Question: I am looking to implement iAds as 'UITableViewCells' within my 'UITableView' but would like to be compliant with the Apple Human Interface Guidelines. I have read the guidelines <URL> exhibit this behavior:

I know that there are several Stack Overflow questions on this topic already but the ones I found were several years old and I was wondering if Apple had changed its policy since then.
I am also concerned about being accused of "click-fraud" so if there was any way that I could load the iAd once (possibly in the AppDelegate) and then display it throughout the TableView, that would be ideal.
Any advice on how to implement this, and if it is in fact allowed by Apple would be much appreciated.
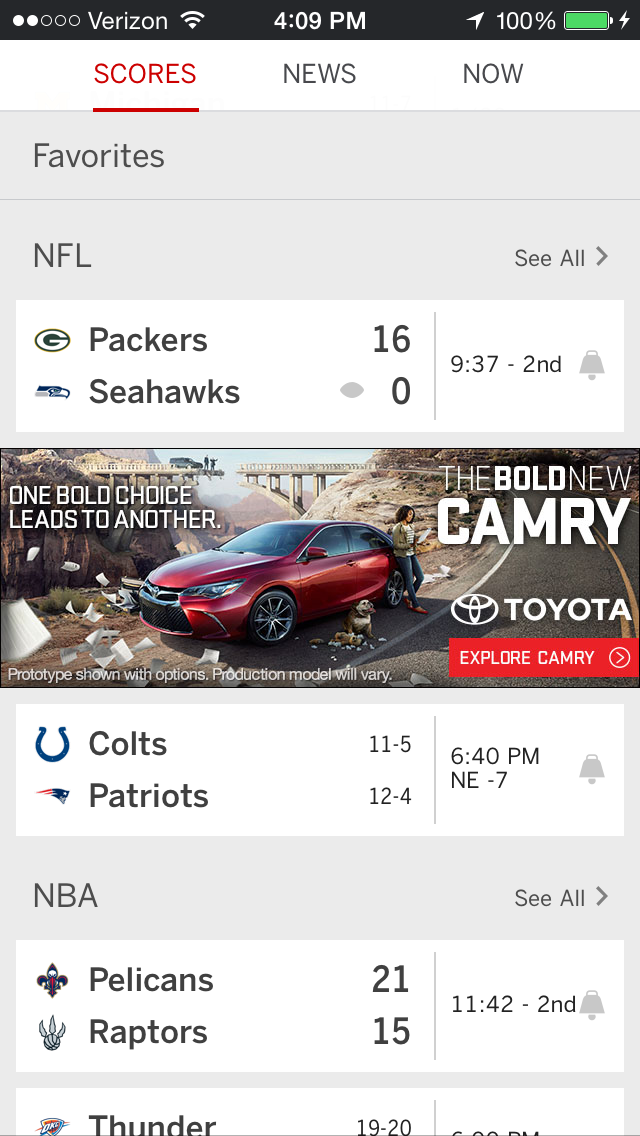
Answer: I'm not sure the banner you show in the screenshot come from the iAd network. Consider that if you use a different ads provider you are not committed to the exact same rules as for iAd network.
Anyway here a simple way to configure a singleton bannerView.
Put in global scope:
'''
let sharedADBannerView: ADBannerView = {
let b = ADBannerView(adType: ADAdType.Banner)
// other configurations if needed
return b
}()
'''
This could go in your app's delegate, but I'd consider to put it in a dedicated file. Probably you'll need to add more logic. And remember that you should not subclass the 'ADBannerView' class.